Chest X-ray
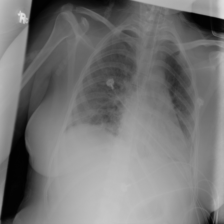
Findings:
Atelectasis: negative
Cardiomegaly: negative
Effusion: negative
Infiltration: positive
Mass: negative
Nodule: negative
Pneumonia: negative
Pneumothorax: negative
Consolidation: negative
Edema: negative
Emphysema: negative
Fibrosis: negative
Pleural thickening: negative
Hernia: negative